Question: I need to refresh my sitecore tree nodes after I publish my items.
In core database, when we goto sitecore/content/Applications/Content Editor/Ribbons/Chunks/Publish/Publish item, there is a field called "Click". item:publishnow already there. My question is how do I add additional my own event to here.

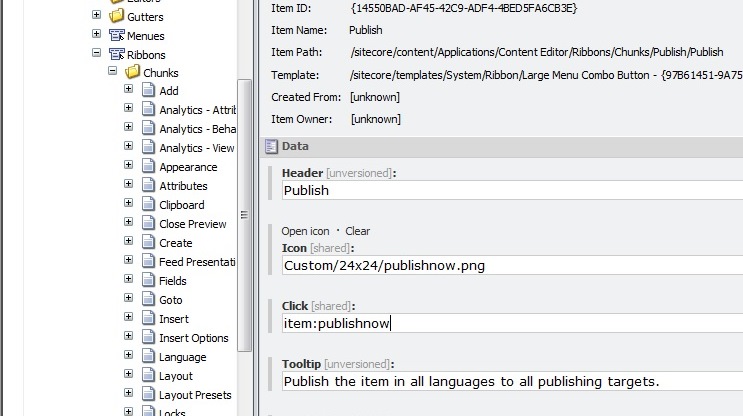
Answer: Although this question was already answered as TwentyGotoTen mentions, a little more information:
If you open your Commands.config (located in the App_Config folder) you'll see '<command name="item:publishnow" type="Sitecore.Shell.Framework.Commands.PublishNow,Sitecore.Kernel" />' or something similar located in there somewhere. You could either create your own publish event and replace the 'item:publishnow' command or you could use an event which you can define in the '<events>' node in the web.config. There should be an event called 'publish:end' in there. If you create your own event you can call that after the 'publish end' and have it reload your item.
As mentioned in the other question, John West has a great article about <URL>.
Also, another one of John Wests articles is <URL>, which would be a good read if you want to create your own event.